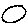
Label: circle